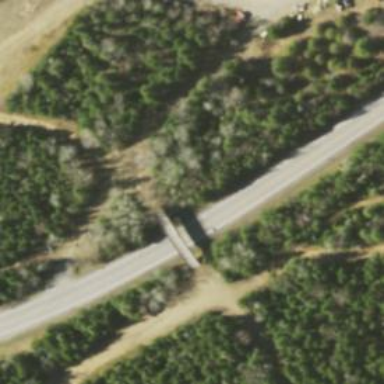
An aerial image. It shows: Path bridge designed for Nordic skiing.